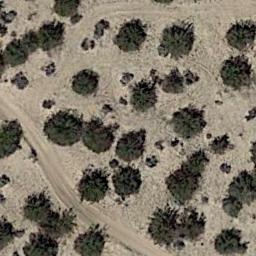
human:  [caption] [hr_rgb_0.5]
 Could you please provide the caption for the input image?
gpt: The chaparral is consist of some bushes on the desert .

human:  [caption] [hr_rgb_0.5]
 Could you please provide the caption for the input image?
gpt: Chaparral is evenly distributed on the sand .

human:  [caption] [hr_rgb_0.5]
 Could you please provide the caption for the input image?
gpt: Only scattered weeds can be seen in this desert .

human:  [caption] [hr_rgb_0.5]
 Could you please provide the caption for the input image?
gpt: Some disconnected green chaparrals grow in the desert and some roads go through the desert .

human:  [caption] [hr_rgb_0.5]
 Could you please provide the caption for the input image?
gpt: The vegetation in the chaparral is approximately the same size .